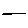
Label: line